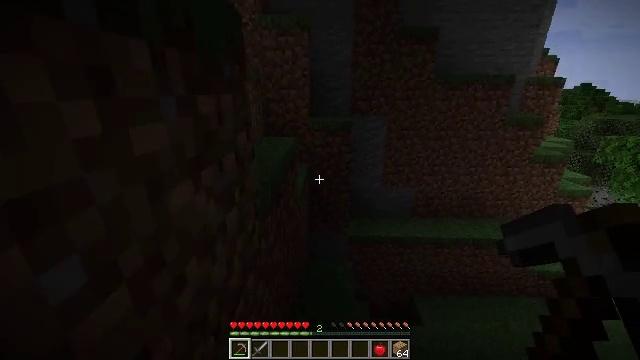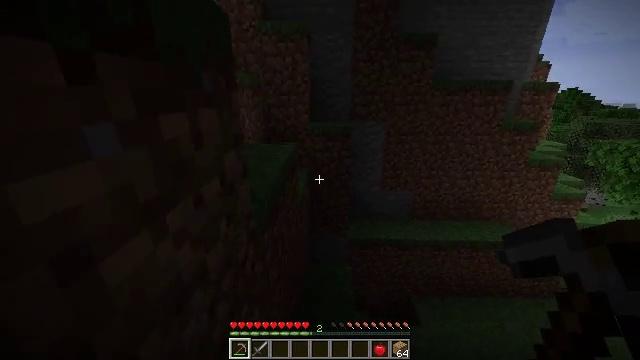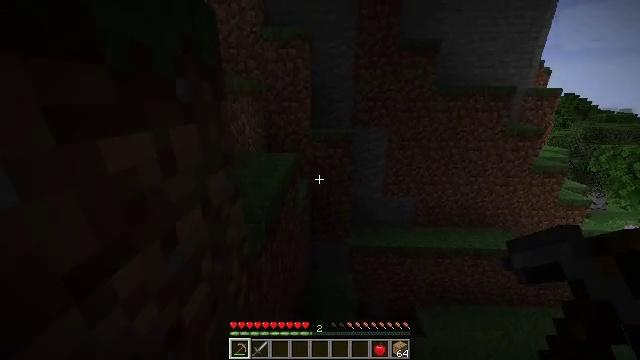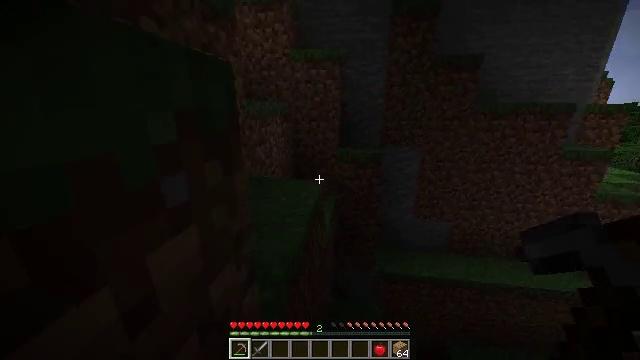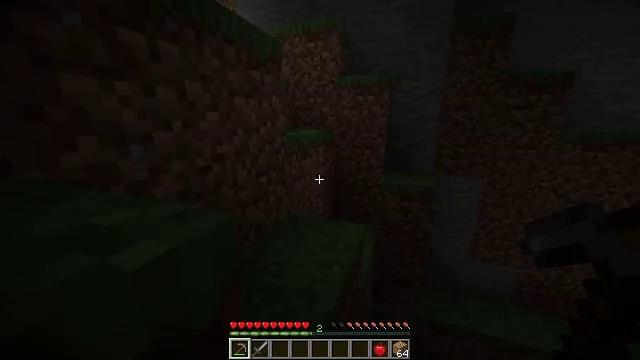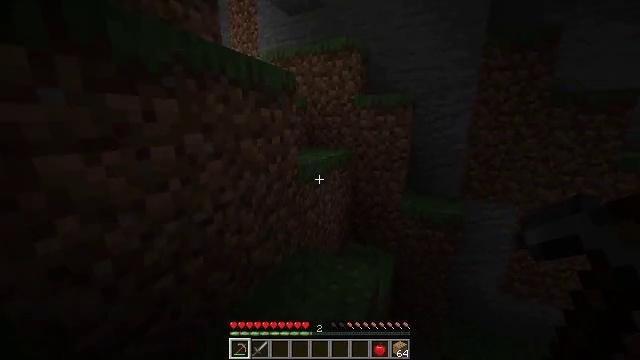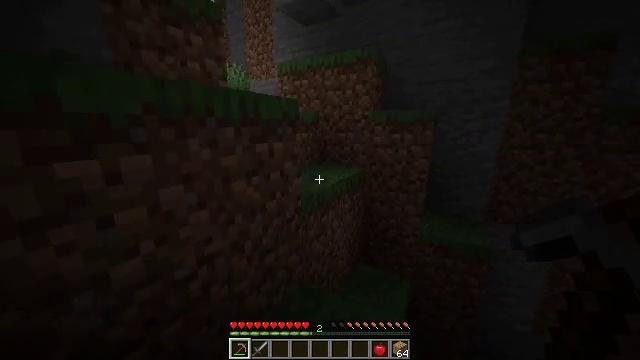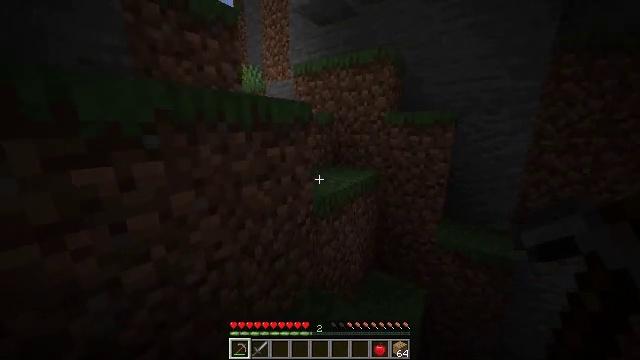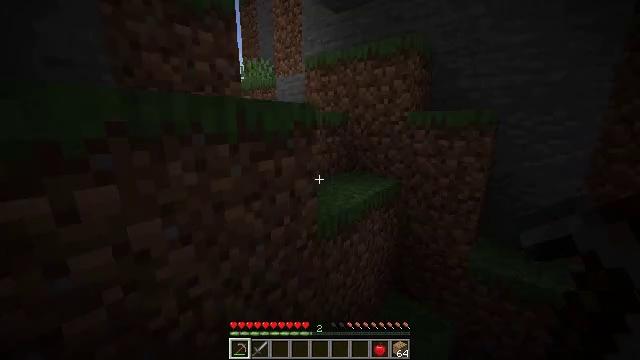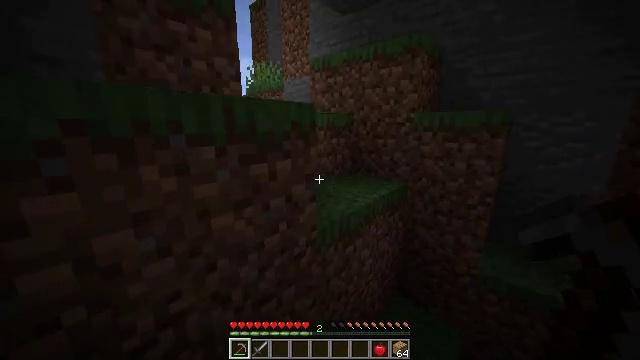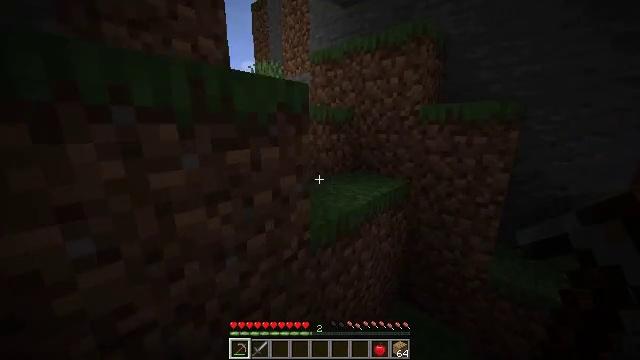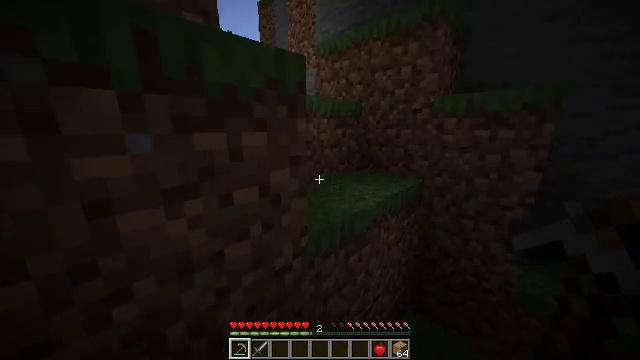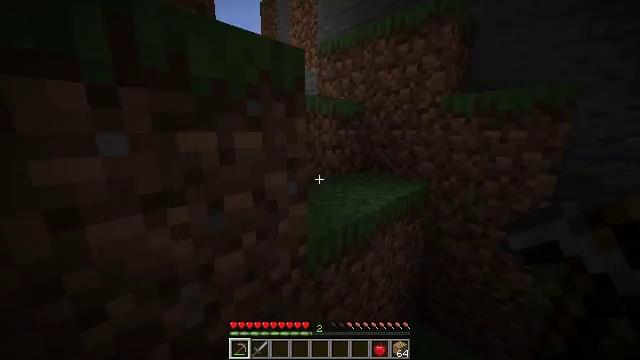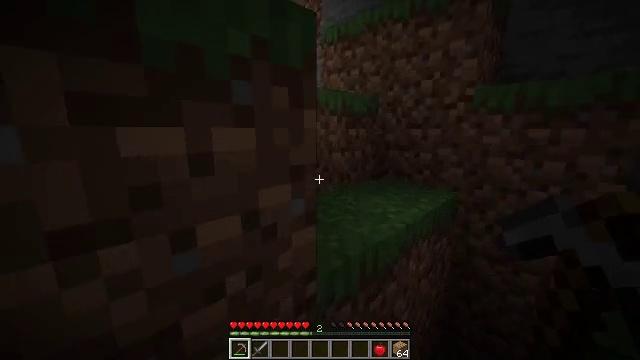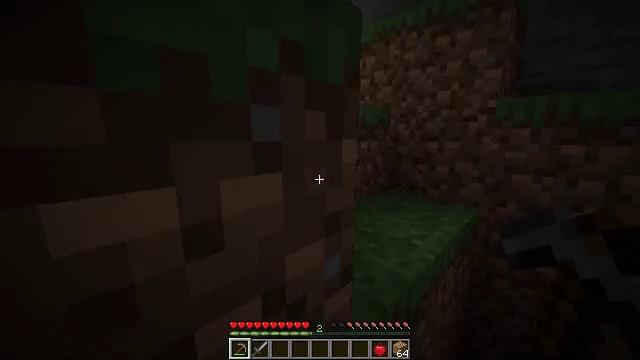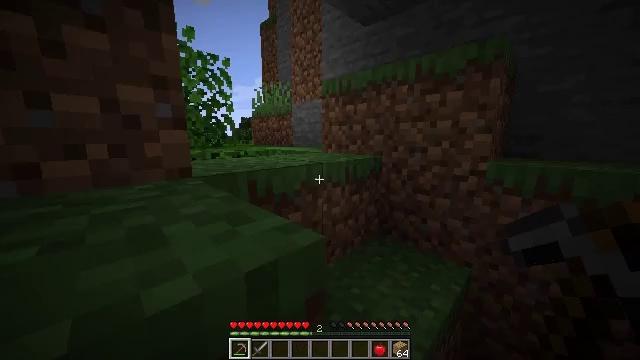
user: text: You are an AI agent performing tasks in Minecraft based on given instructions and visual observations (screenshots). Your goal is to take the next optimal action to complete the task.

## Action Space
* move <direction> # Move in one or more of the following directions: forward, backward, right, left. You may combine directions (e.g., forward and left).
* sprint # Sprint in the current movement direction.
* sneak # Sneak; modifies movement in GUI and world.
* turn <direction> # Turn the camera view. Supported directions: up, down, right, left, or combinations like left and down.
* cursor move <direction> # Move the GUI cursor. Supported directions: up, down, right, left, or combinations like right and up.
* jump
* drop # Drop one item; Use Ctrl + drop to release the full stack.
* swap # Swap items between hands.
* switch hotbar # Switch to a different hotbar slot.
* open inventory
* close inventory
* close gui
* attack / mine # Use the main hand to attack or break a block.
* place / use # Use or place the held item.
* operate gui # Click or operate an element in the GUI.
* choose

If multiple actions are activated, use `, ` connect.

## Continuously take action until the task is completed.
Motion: motion action
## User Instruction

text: Remove oak leaves from branches.
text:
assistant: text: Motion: move forward, sprint
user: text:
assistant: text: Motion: move forward, sprint
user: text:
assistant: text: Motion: move forward, sprint, turn left and up, jump
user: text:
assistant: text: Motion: move forward and move left, sprint, turn left and up, jump
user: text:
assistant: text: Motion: move forward and move left, sprint, turn left, jump
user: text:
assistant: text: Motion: move forward and move left, sprint, turn left, jump
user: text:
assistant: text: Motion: move forward and move left, sprint, turn left, jump
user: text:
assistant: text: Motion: move forward and move left, sprint, turn left, jump
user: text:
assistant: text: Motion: move forward and move left, sprint, turn left, jump
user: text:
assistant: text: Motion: move forward and move left, sprint, jump
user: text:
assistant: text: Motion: move forward and move left, sprint, turn left, jump
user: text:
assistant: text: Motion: move forward and move left, sprint, jump
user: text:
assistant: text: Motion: move forward and move left, sprint, turn up
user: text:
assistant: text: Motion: move forward and move left, sprint, jump
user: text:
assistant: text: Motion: move forward and move left, sprint, jump
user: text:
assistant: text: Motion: move forward and move left, sprint, jump
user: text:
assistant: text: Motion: move forward and move left, sprint, turn left and up, jump
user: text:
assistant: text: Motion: move forward and move left, sprint, turn left and up, jump
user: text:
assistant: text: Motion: move forward, sprint, turn left
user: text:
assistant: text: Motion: move forward, sprint, turn left
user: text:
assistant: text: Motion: move forward, sprint, turn left
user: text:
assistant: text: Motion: move forward, sprint, turn left and up
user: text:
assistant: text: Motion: move forward, sprint, turn left and up
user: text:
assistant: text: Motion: move forward, sprint, turn left and up
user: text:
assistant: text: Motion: move forward, sprint
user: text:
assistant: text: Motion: move forward, sprint
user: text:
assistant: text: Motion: move forward, sprint
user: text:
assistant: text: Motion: move forward, sprint
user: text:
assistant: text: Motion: move forward, sprint, turn left
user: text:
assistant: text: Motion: move forward, sprint, turn left